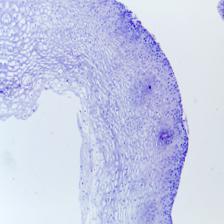
Diagnosis: OSCC